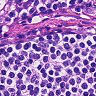
Metastatic tissue present: no